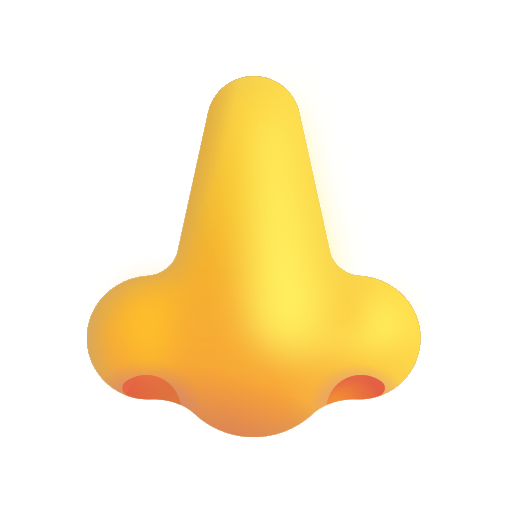
nose color default